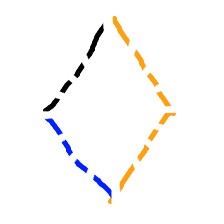
Shape: rhombus